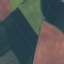
Land use / land cover: AnnualCrop